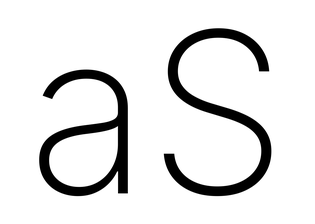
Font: Inter_ExtraLight